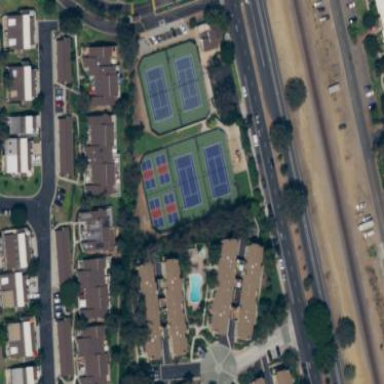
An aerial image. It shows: Tennis court on pitch.